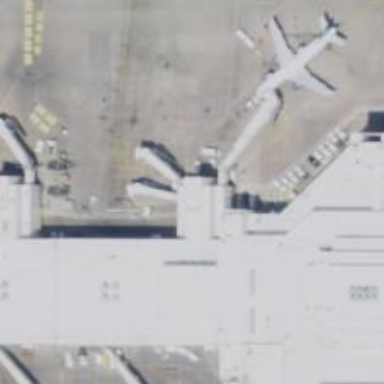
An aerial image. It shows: Airport gate.